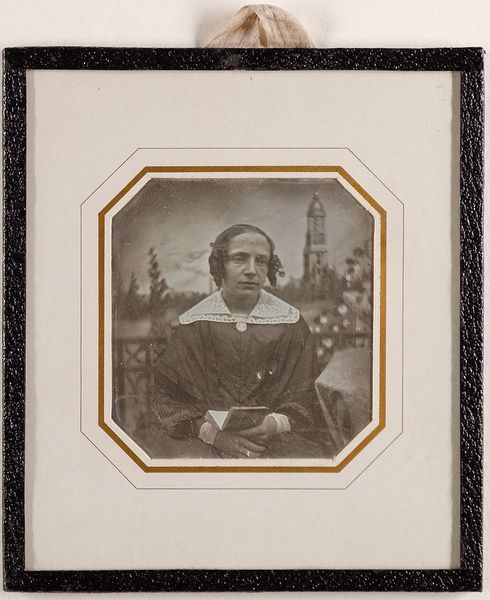
Titel: Unbekannte Frau
Standort: Hamburg
Institution: Museum für Kunst und Gewerbe Hamburg
Schlagwörter: frau, portrait, figur, foto, fotografie, photographie, photo, lichtbild, daguerreotypie, bildwerke, angewandte und bildende kunst, hessische systematik, porträt, porträtfotografie, porträtphotographie, hüftbild